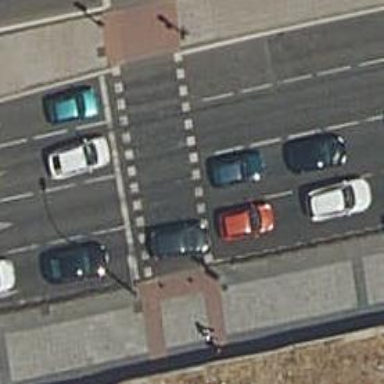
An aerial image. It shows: Crossing with traffic signals.